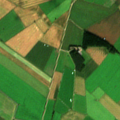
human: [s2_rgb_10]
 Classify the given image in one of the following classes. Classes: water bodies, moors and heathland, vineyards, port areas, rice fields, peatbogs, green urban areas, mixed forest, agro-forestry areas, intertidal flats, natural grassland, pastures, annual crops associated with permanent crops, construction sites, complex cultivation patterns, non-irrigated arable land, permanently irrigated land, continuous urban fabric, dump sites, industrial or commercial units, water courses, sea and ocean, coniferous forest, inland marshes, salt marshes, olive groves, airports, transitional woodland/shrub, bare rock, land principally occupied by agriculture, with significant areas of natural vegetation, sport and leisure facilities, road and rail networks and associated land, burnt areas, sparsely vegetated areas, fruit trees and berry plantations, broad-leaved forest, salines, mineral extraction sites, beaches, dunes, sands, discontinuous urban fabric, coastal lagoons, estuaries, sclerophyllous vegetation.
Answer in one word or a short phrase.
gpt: non-irrigated arable land